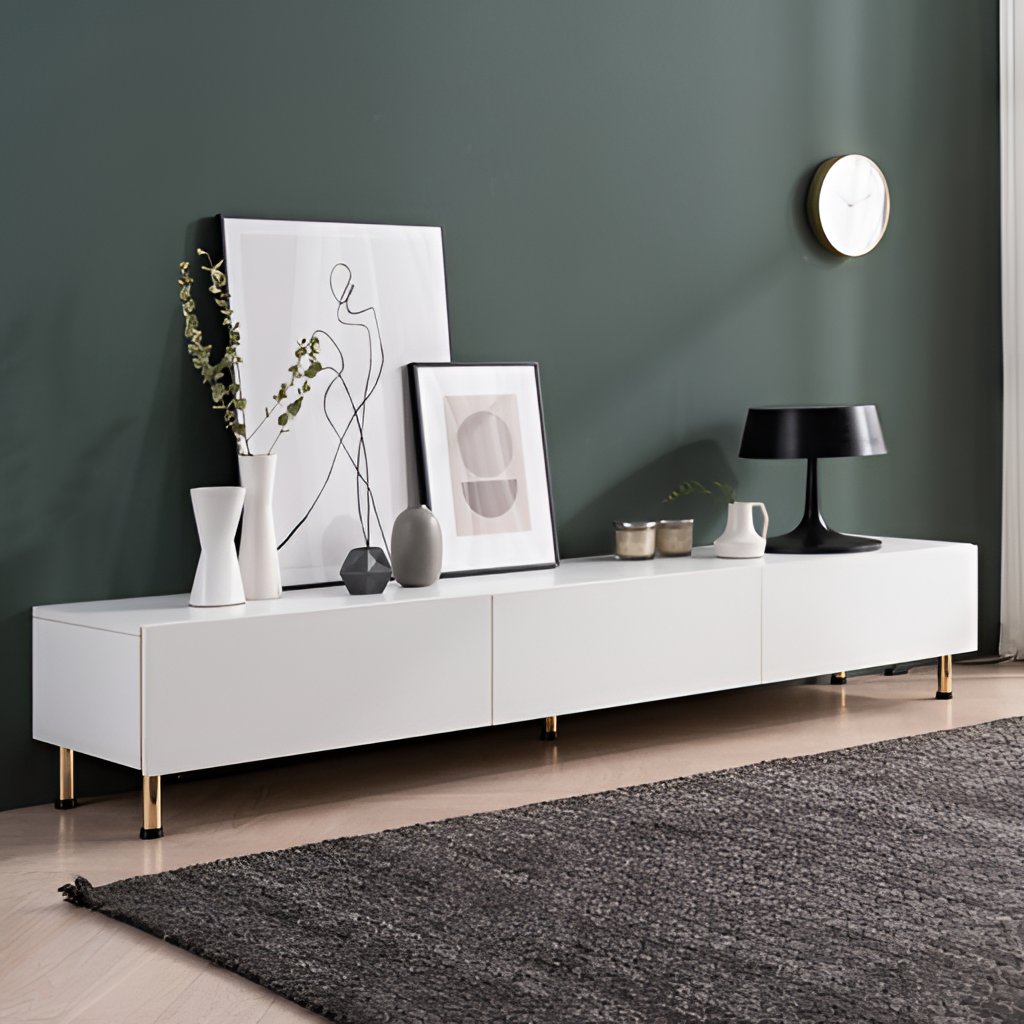
living room, wood low console, green paint wallpaper, with solid pattern, contemporary, wood flooring, with plank pattern